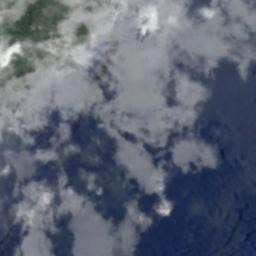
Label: cloud